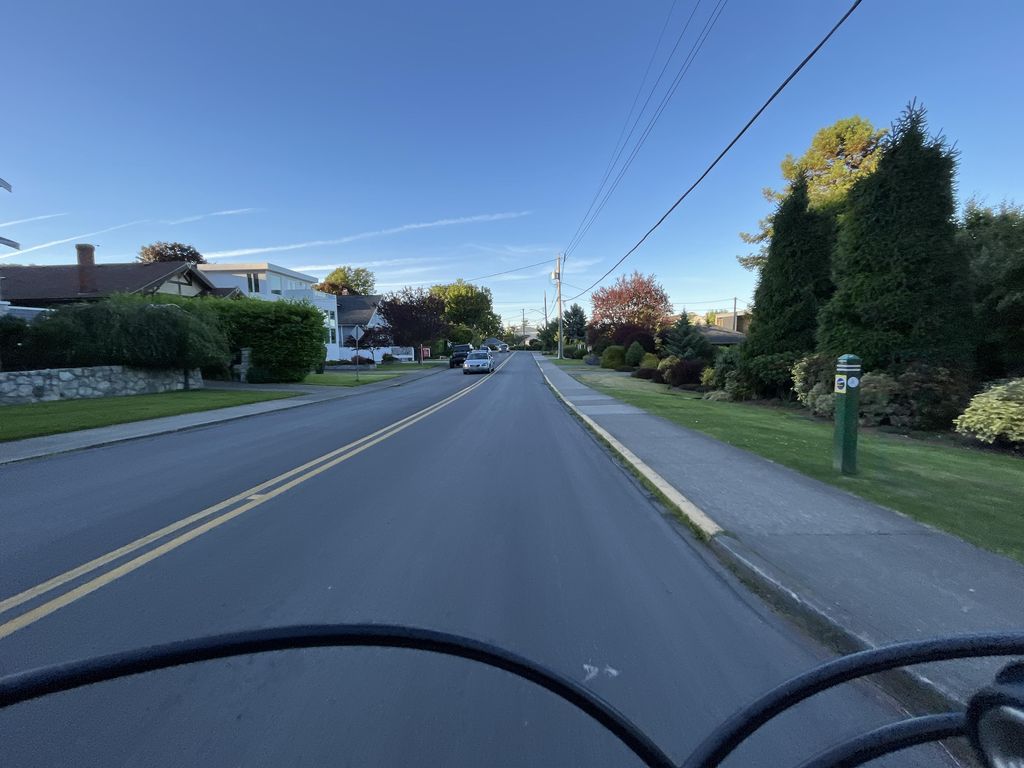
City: victoria